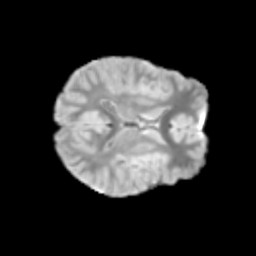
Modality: T2w
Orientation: axial
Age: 9
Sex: male
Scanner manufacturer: siemens
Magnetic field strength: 3 T
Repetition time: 3.8 s
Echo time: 0.07 s